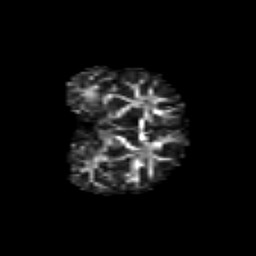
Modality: FA
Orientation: coronal
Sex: female
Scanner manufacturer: siemens
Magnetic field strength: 3 T
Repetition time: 5 s
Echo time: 0.071 s